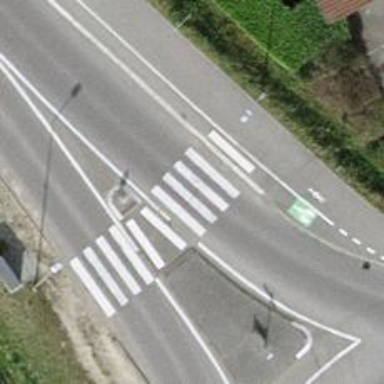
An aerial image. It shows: Uncontrolled zebra crossing on the road.